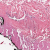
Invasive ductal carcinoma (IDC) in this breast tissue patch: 0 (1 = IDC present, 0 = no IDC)